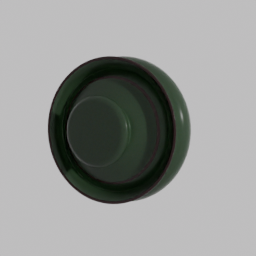
Label: tools